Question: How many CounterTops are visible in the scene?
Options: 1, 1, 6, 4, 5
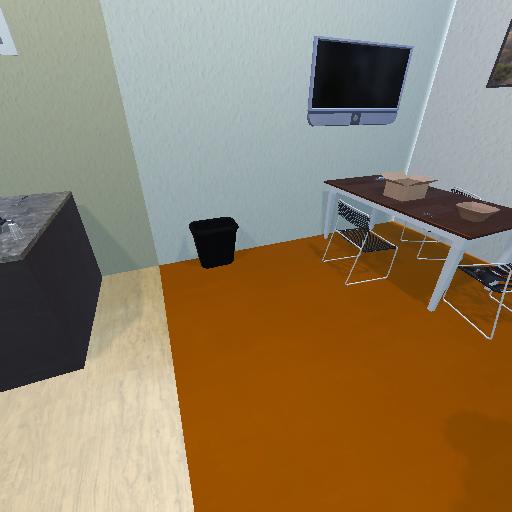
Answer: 1